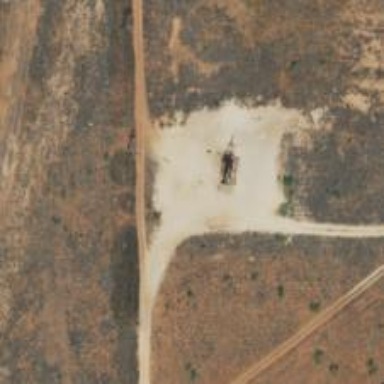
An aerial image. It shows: Petroleum well.